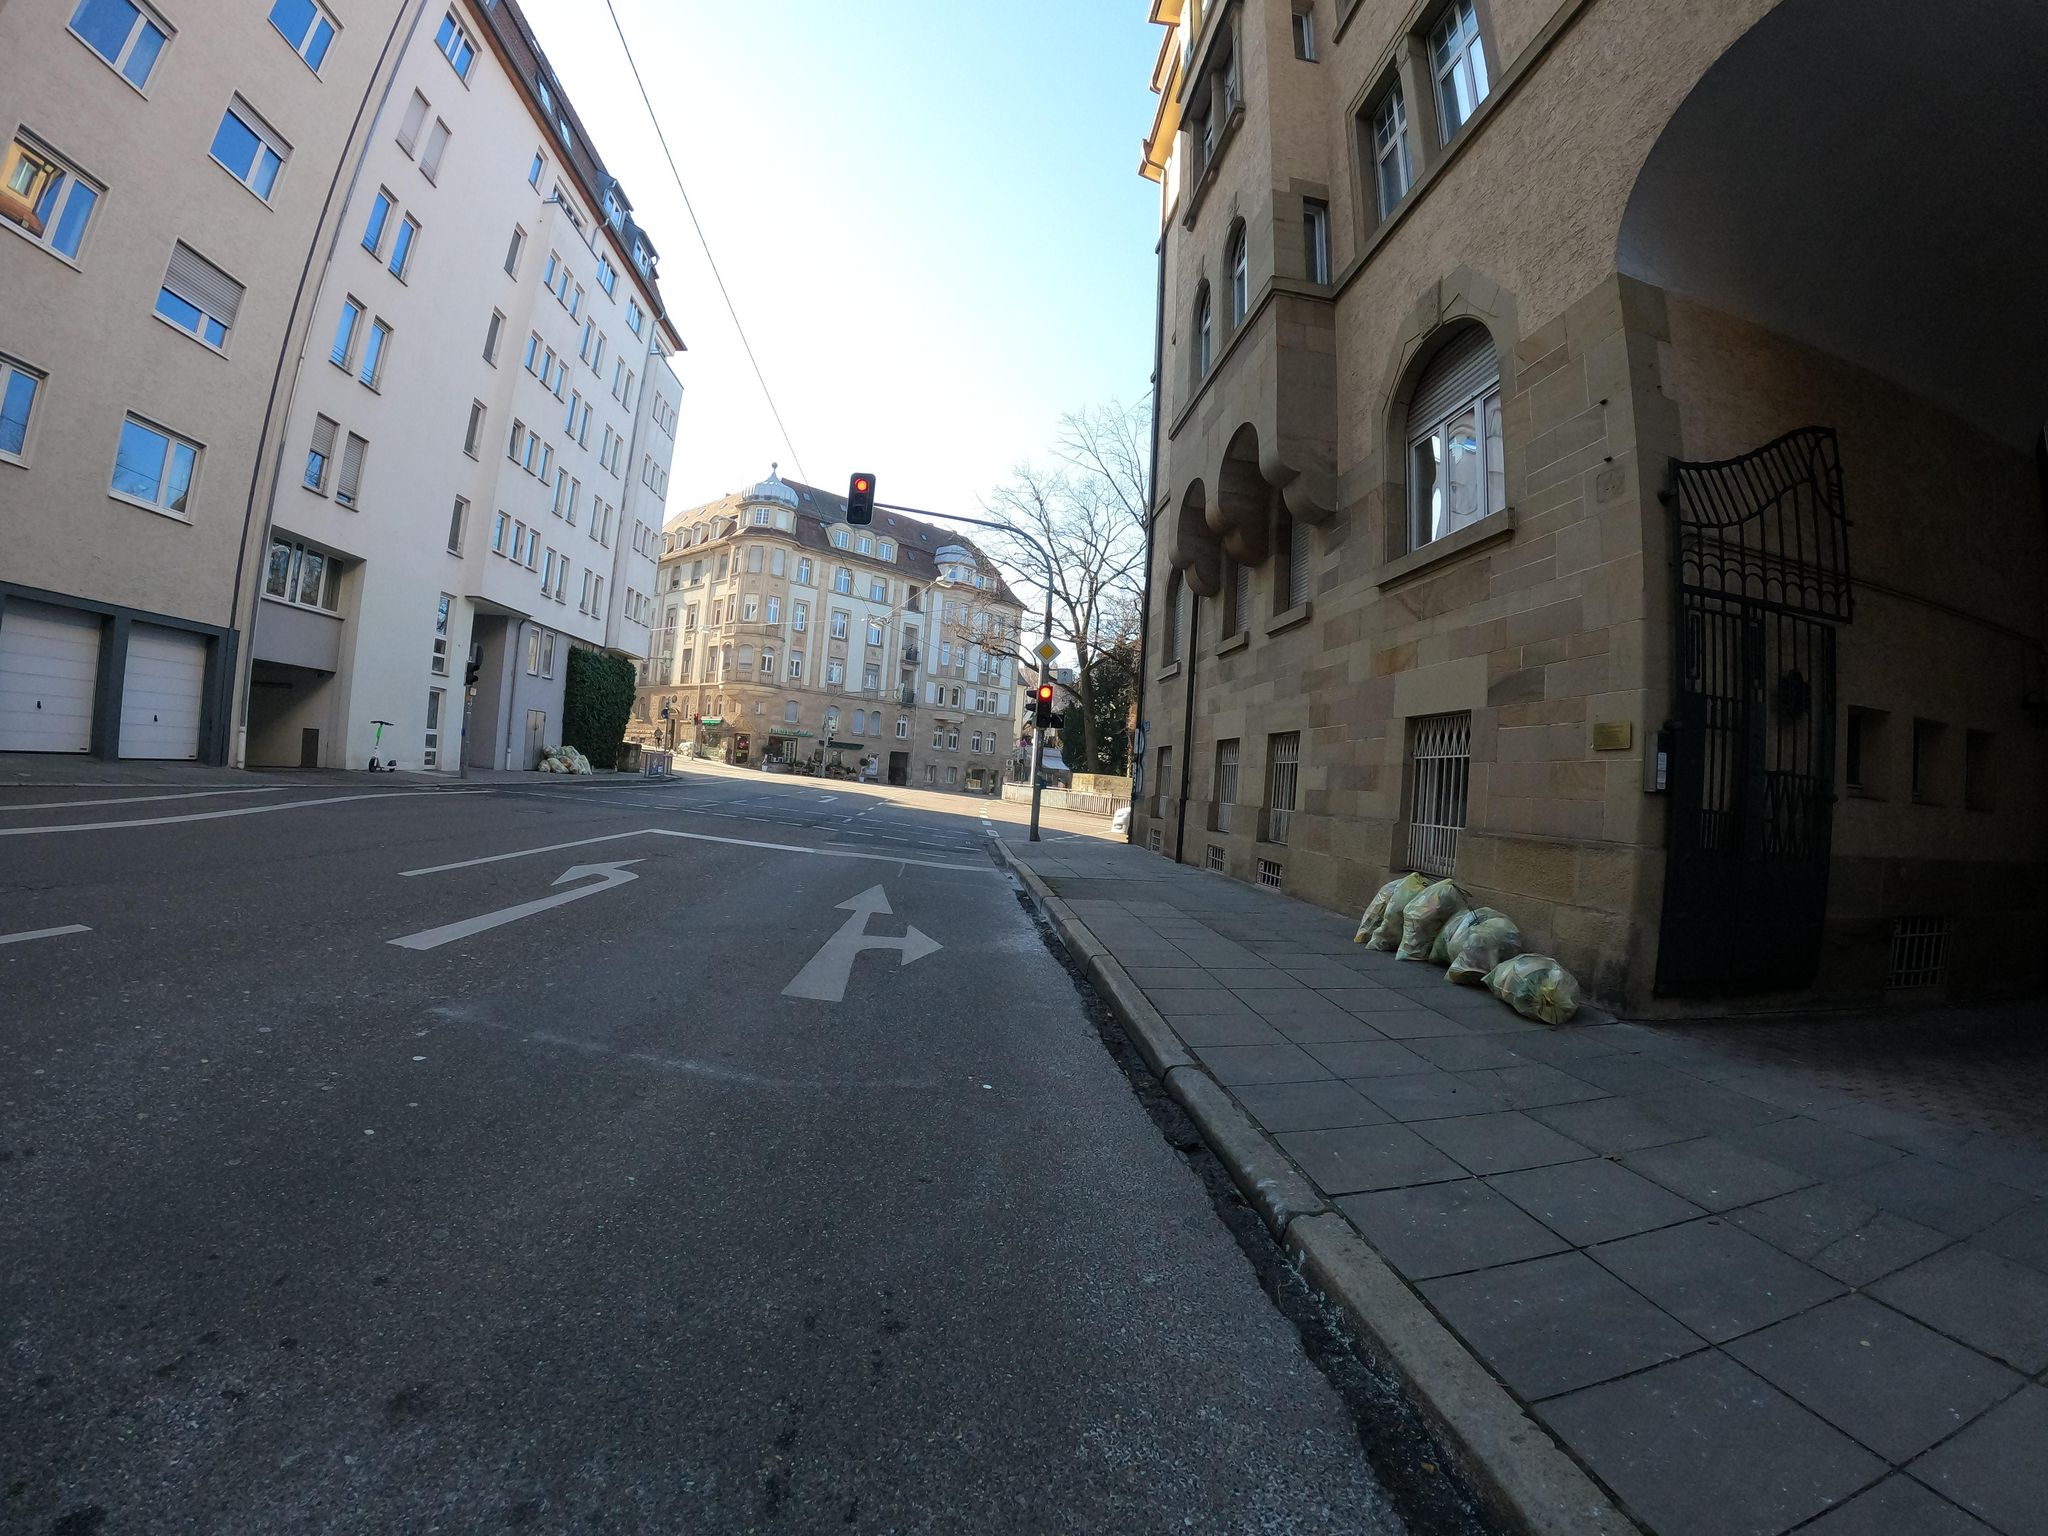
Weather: clear
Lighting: day
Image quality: good
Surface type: cycling surface
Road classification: tertiary
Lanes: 3
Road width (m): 12
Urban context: urban centre
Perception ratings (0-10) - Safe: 6.95, Lively: 7.83, Beautiful: 5.23, Boring: 5.86, Depressing: 2.91, Wealthy: 4.81